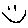
Label: smiley face